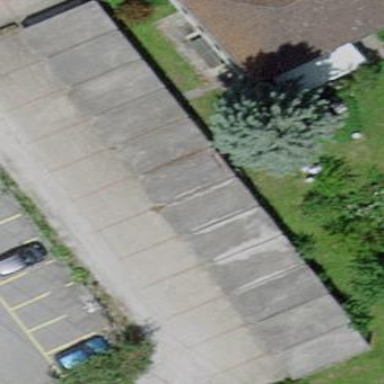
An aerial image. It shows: Group of garages.